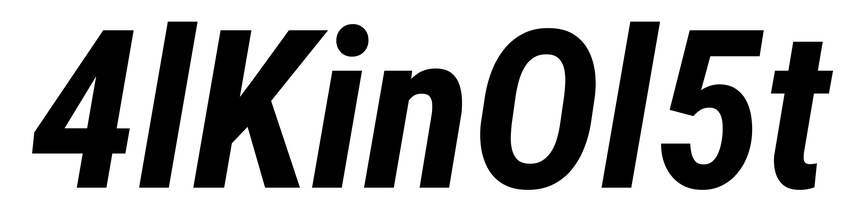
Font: Roboto-Italic_Condensed_Bold_Italic